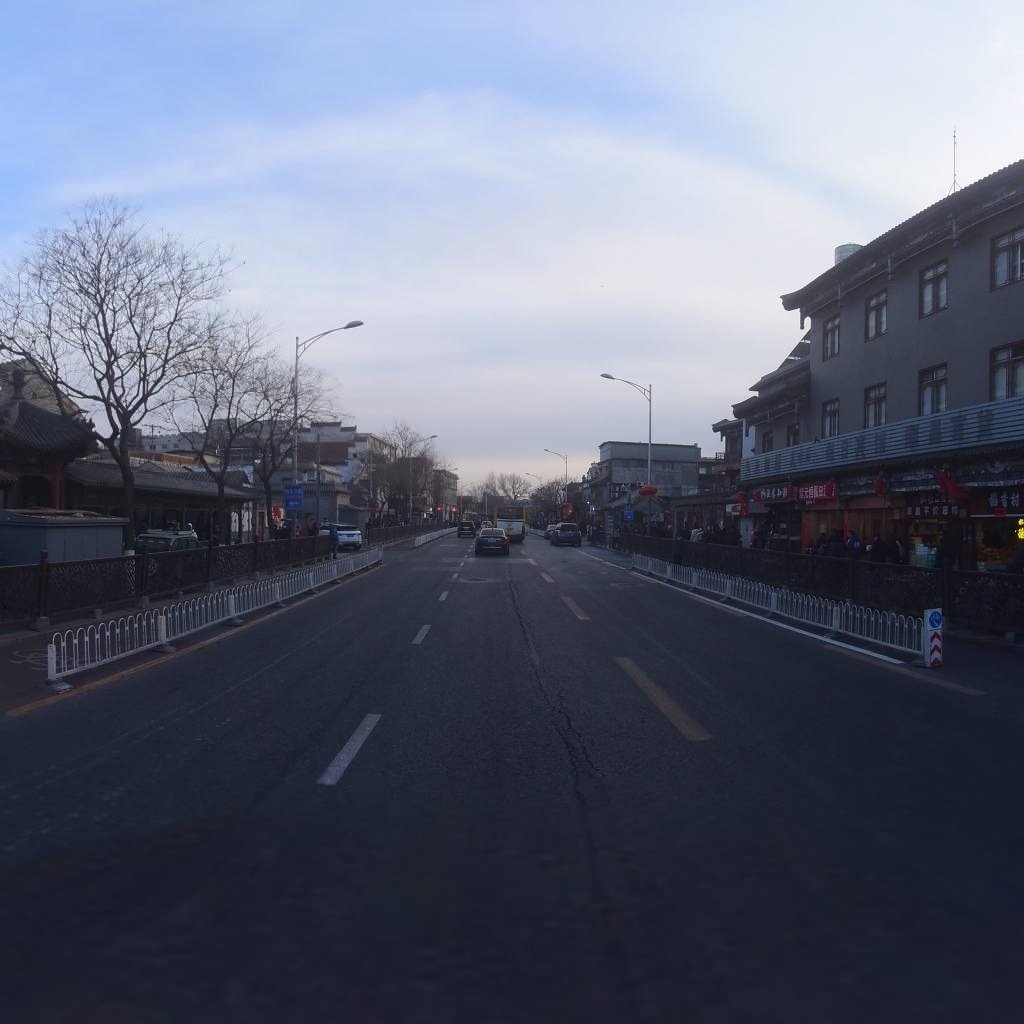
Region: Xicheng
Road damage annotations: longitudinal crack